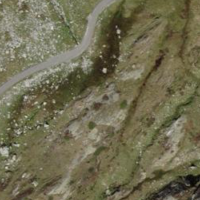
EUNIS habitat code: 26
Species observed at this site:
Geum montanum
Bartsia alpina